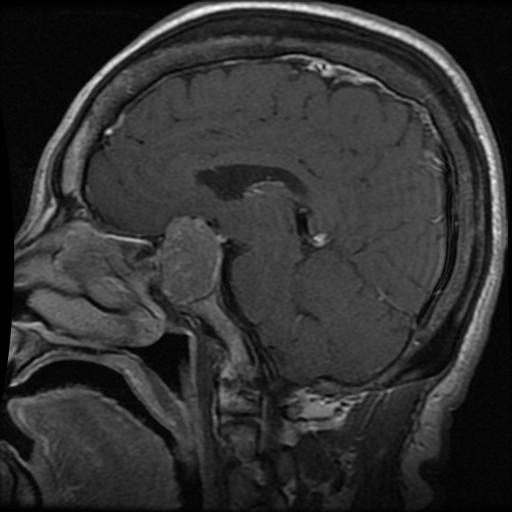
Label: pituitary